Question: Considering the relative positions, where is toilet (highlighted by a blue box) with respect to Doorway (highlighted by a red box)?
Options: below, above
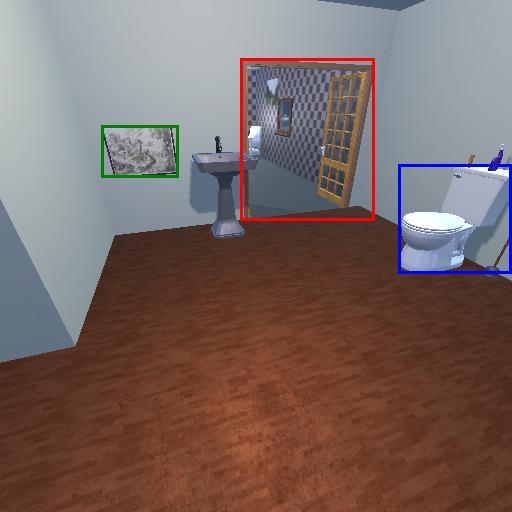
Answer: below